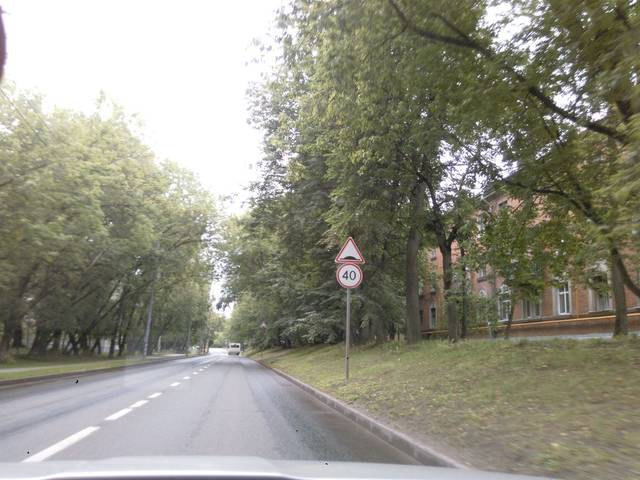
Region: Russia
Coordinates: 55.786, 37.356